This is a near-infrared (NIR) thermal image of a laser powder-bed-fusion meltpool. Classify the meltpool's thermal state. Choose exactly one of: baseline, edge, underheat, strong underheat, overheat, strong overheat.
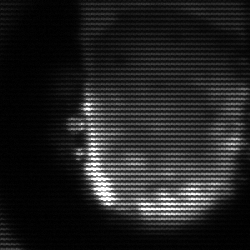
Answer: baseline